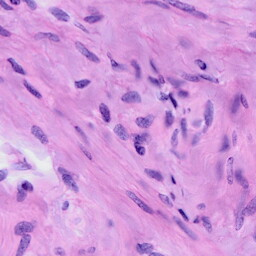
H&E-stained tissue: Cervix